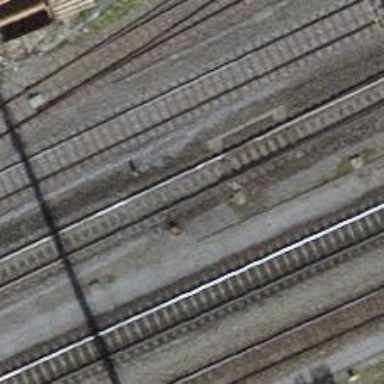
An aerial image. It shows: Railway switch.